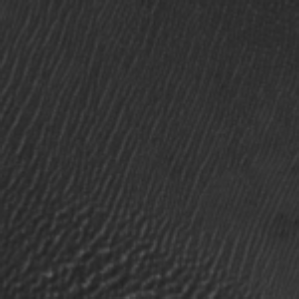
Label: frost